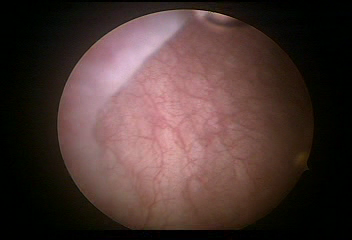
Modality: WLC
Class: Normal mucosa
Bladder cancer association: No